Current action and preconditions to check: trajectory_clear

Your task: For each precondition in the list above, predict whether it will hold at this action.

Consider the current scene as observed from the mobile robot's camera, and analyze the predicted future states of all dynamic agents (e.g., people, animals, vehicles, or any moving entities) within the NEXT SECOND.

IMPORTANT: Only answer "very likely" if you are absolutely certain—based on strong, clear evidence—that a dynamic agent will violate the precondition in the predicted future state. Do NOT answer "very likely" for unlikely, ambiguous, or low-probability risks.

Ask yourself for each precondition: Is there a high probability, with clear and convincing evidence, that the predicted future states of any dynamic agent will interfere with the predicted future state of the currently executing action within the NEXT SECOND, causing that precondition to fail?

Assess the risk level based on these predictions. Use "likely" or "very likely" if motions create a clear risk of interference.

Use "neutral" or "improbable" if agents are nearby but their predicted paths are clearly diverging or non-conflicting.

Failure Risk Categories: "very improbable", "improbable", "neutral", "likely", "very likely"

Answer Format: Output ONLY the probability_of_failure value from these categories: "very improbable", "improbable", "neutral", "likely", "very likely"

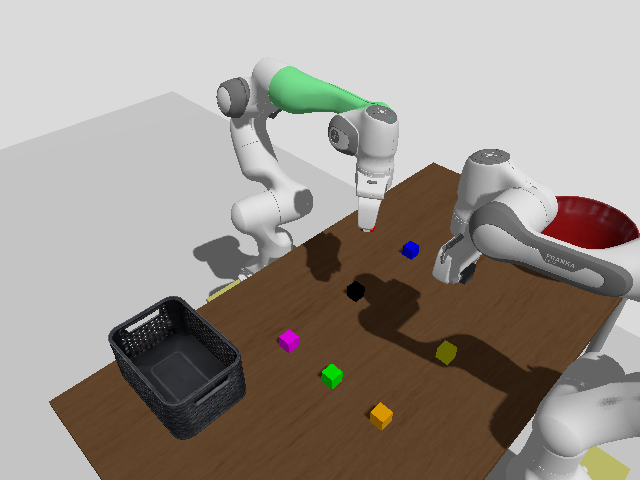

Answer: improbable